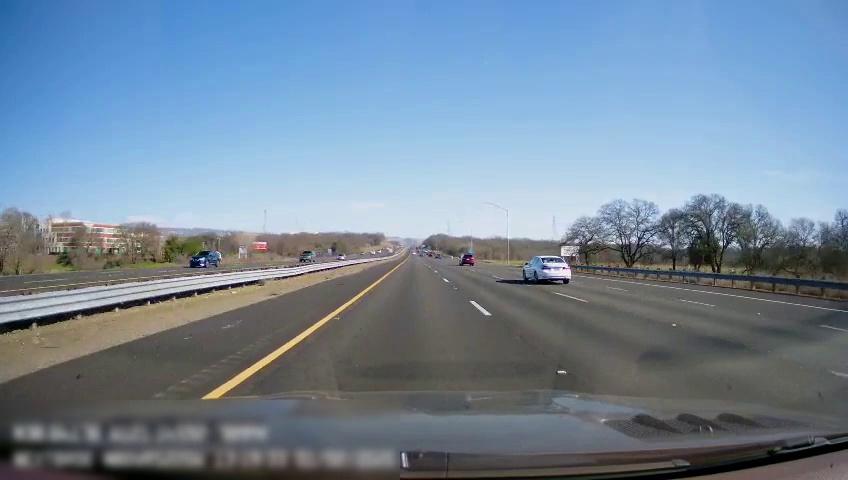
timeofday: Day
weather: Sunny
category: Drivable Space
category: Drivable Space
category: Vehicles | SUV
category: Vehicles | SUV
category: Vehicles | Car
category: Vehicles | Car
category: Vehicles | Car
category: Lanes | Opposite Lane
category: Lanes | Opposite Lane
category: Lanes | Current Lane
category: Lanes | Current Lane
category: Lanes | Alternate Lane
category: Lanes | Alternate Lane
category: Lanes | Alternate Lane